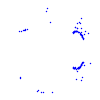
Particle: proton